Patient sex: M
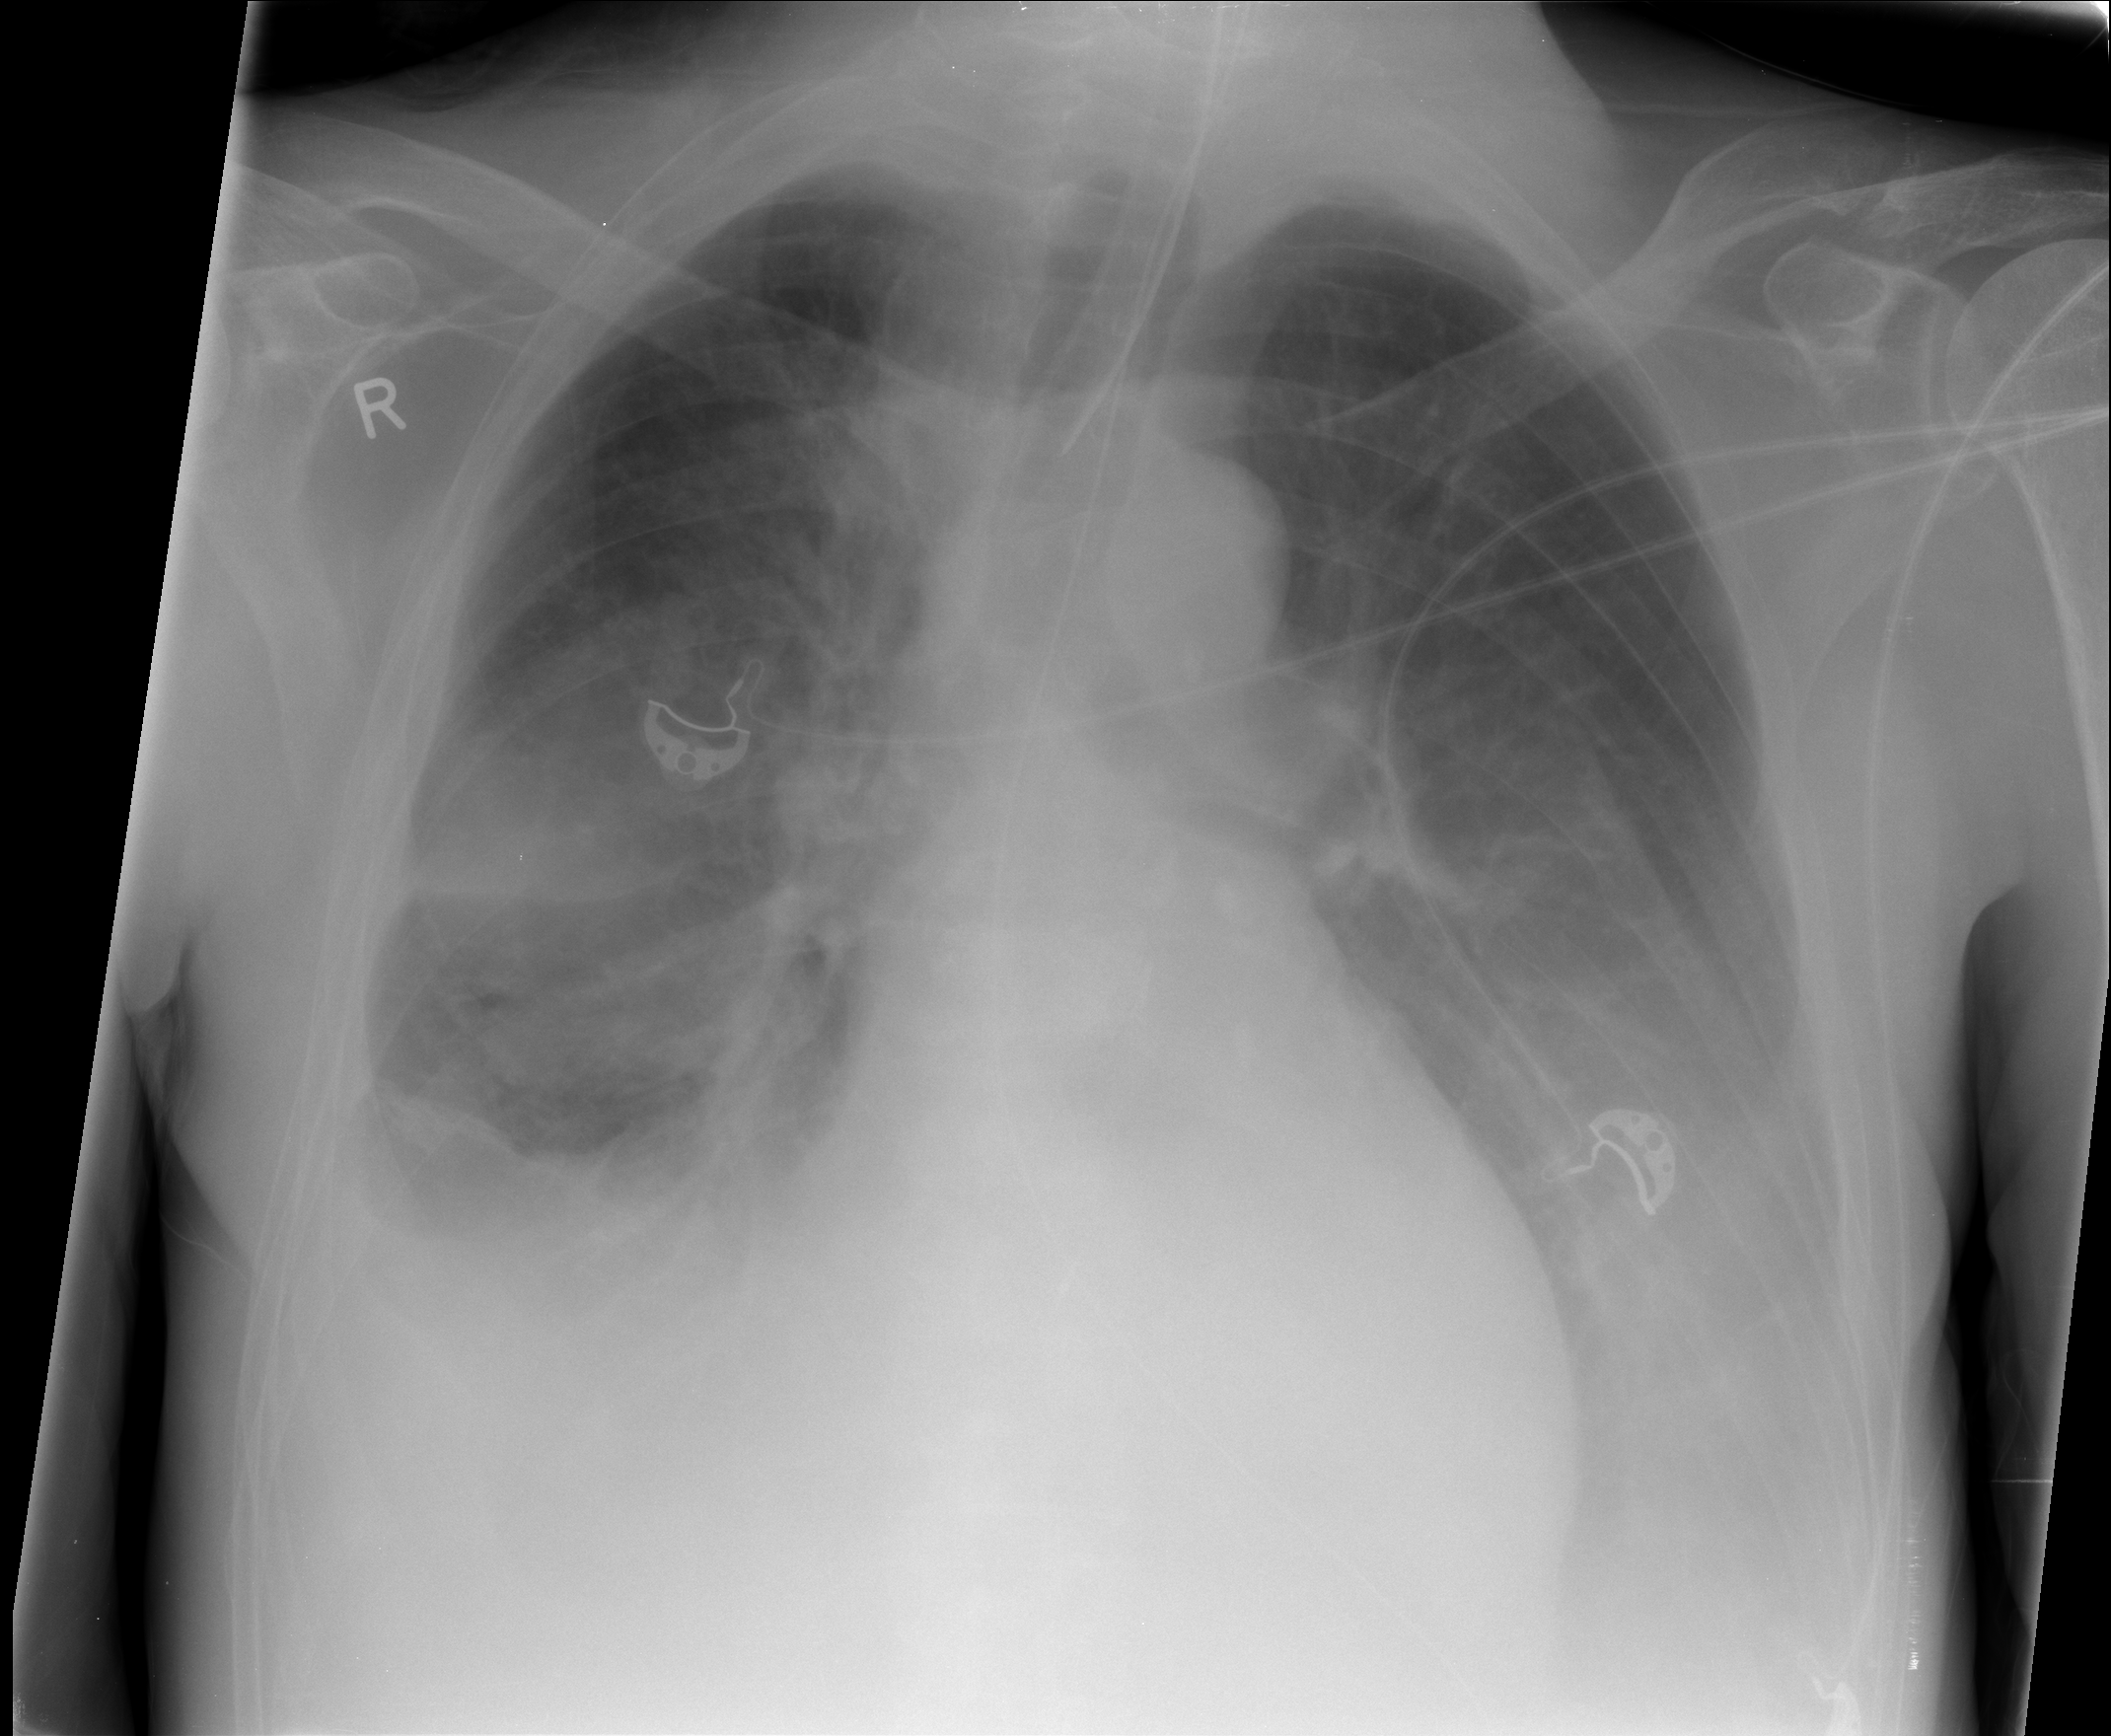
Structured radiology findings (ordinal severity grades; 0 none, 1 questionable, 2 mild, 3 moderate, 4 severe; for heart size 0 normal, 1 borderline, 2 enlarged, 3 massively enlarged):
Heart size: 2
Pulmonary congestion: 2
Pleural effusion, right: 3
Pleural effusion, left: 3
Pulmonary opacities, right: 2
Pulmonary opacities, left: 2
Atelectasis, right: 3
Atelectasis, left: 3